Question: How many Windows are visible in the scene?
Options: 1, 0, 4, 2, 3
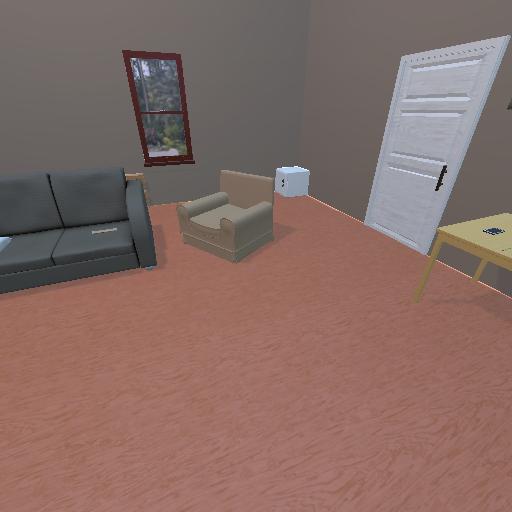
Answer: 1